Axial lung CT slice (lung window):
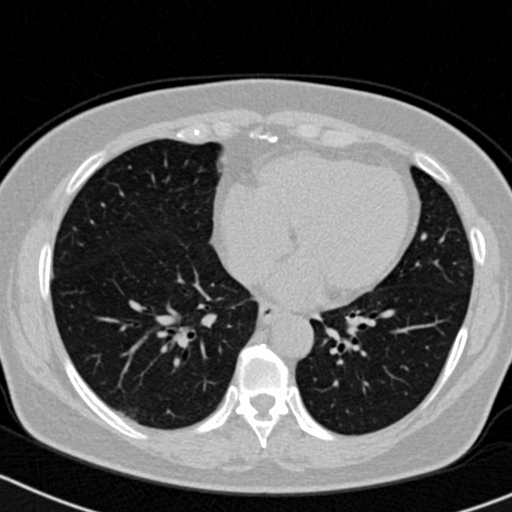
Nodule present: no